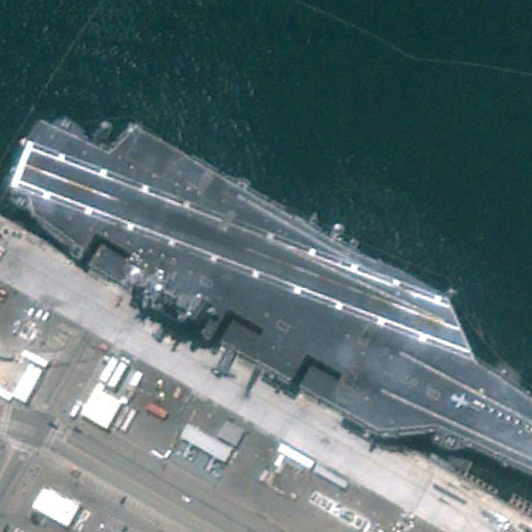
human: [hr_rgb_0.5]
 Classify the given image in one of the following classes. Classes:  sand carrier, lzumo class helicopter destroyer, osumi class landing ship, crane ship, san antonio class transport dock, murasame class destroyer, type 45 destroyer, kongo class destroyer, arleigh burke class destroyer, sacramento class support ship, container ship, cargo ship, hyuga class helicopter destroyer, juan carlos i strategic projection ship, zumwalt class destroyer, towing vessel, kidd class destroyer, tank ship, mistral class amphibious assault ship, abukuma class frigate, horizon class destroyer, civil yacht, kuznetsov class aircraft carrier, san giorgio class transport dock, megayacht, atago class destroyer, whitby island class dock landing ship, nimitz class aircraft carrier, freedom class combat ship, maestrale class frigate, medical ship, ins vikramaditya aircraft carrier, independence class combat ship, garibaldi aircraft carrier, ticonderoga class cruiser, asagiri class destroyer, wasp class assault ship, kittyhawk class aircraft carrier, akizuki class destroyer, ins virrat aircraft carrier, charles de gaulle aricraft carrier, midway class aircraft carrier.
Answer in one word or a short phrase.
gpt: Nimitz class aircraft carrier